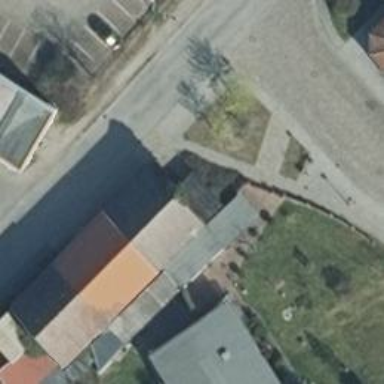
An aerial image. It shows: Hardware shop.